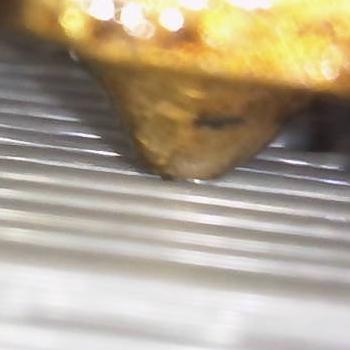
Flow rate: 88%